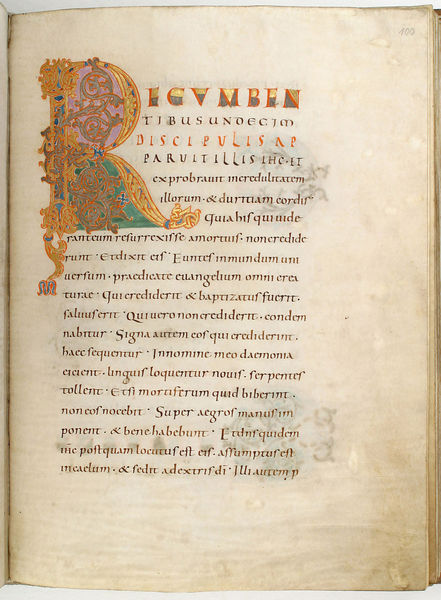
Titel: Gerocodex, Perikopenbuch
Institution: Darmstadt, Hessische Landesbibliothek
Schlagwörter: gelb, grün, schwarz, zeichen, rot, ornament, bibel, blass, gold, ranken, farbig, schrift, papier, verzierung, foto, buch, druck, stich, seite, text, initiale, tinte, buchseite, pergament, mittelalter, handschrift, lied, latein, kapitälchen, buchmalerei, psalm, vers, psalter, flechtband, folio, incipit, buchmalerein, r, rubrum, pergmanet